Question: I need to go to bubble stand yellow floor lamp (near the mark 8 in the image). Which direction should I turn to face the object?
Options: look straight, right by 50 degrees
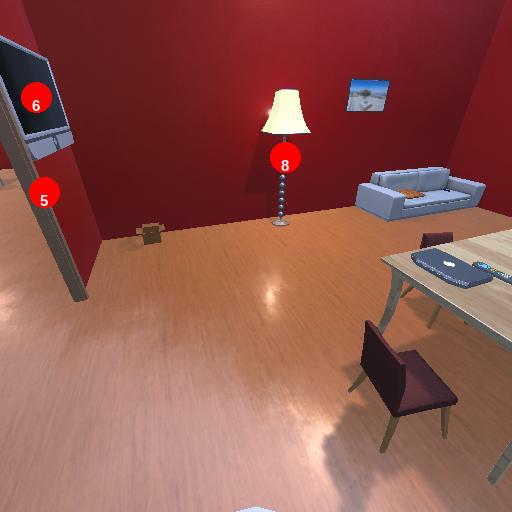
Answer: look straight